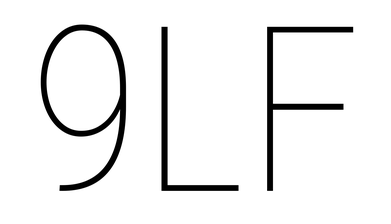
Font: Roboto_Condensed_Thin